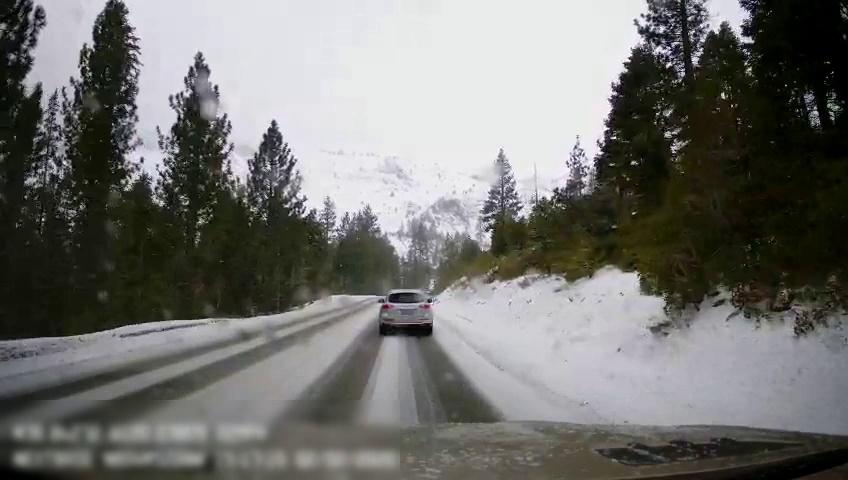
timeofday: Day
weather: Snowy
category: Drivable Space
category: Vehicles | Car